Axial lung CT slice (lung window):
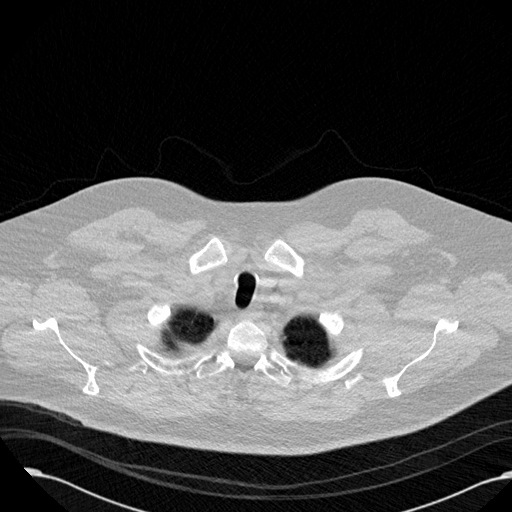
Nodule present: no